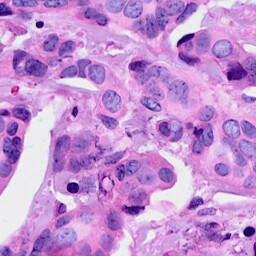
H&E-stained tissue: Breast